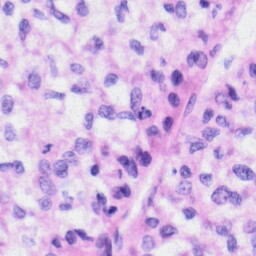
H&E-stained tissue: Liver